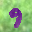
Label: 9